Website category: game
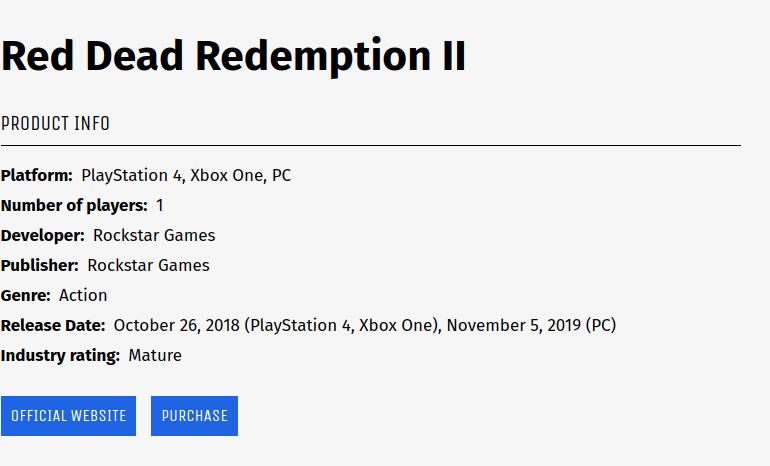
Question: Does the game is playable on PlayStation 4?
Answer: yes

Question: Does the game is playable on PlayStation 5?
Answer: no

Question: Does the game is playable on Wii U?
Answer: no

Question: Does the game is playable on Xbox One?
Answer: yes

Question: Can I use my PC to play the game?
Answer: yes

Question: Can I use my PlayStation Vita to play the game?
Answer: no

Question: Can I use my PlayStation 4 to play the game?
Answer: yes

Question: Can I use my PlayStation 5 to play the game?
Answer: no

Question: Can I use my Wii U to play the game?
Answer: no

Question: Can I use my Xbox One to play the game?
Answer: yes

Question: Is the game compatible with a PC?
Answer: yes

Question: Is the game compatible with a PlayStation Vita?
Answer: no

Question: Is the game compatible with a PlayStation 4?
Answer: yes

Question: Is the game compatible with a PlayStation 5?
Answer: no

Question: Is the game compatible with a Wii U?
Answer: no

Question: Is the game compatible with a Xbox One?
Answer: yes